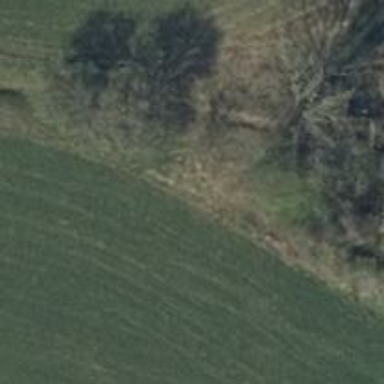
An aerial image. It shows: Broadleaved evergreen tree in its natural setting.